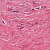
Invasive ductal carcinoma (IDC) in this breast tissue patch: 1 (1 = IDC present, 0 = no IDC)